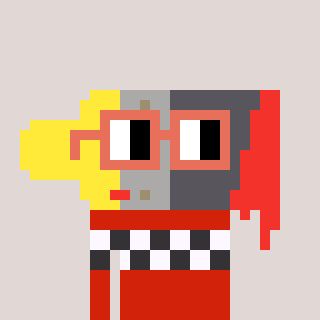
a pixel art character with square orange glasses, a paintbrush-shaped head and a red-colored body on a warm background